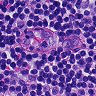
Metastatic tissue present: no